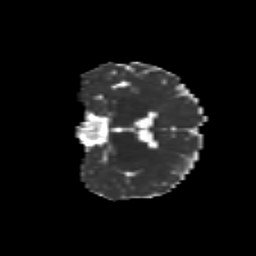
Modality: MD
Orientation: coronal
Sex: female
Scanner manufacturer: siemens
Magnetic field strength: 3 T
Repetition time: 5 s
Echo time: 0.071 s